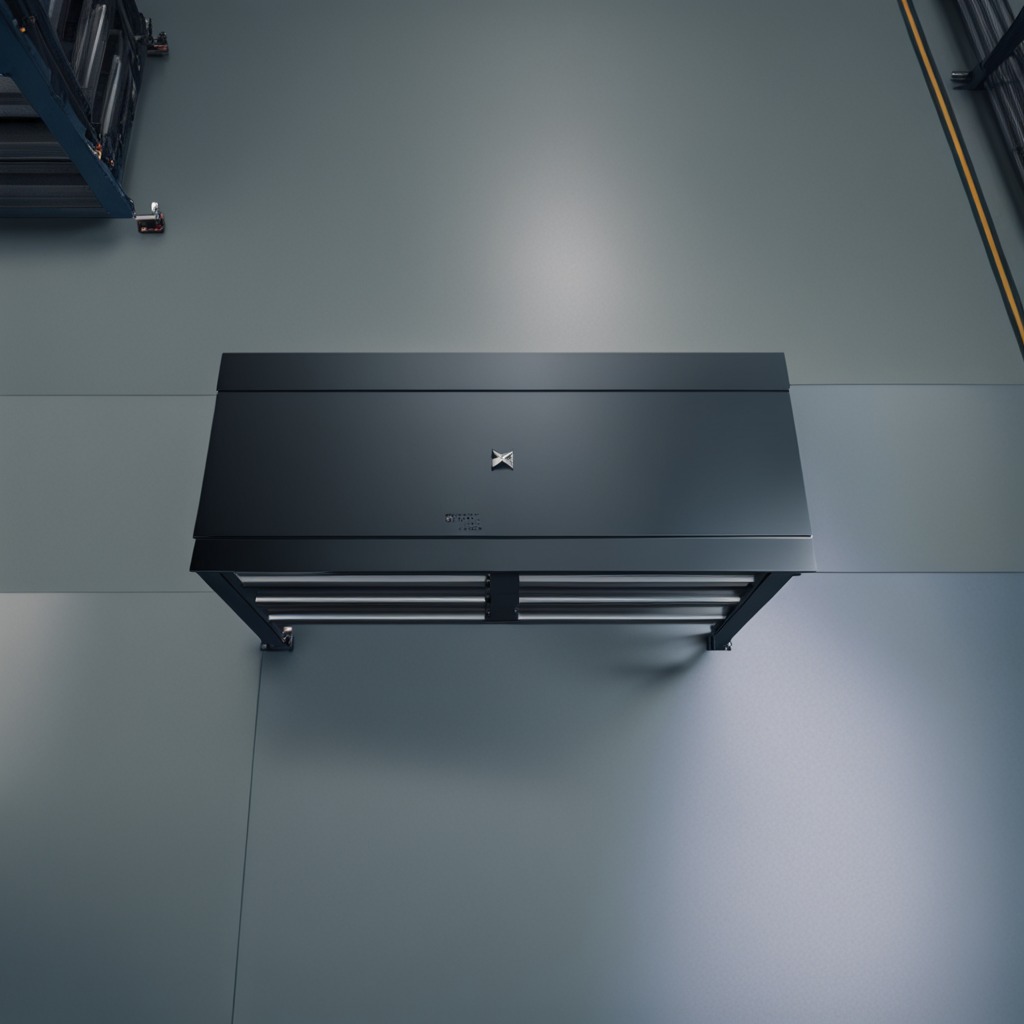
A coiled metal spring lies on the toolbox surface.